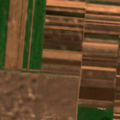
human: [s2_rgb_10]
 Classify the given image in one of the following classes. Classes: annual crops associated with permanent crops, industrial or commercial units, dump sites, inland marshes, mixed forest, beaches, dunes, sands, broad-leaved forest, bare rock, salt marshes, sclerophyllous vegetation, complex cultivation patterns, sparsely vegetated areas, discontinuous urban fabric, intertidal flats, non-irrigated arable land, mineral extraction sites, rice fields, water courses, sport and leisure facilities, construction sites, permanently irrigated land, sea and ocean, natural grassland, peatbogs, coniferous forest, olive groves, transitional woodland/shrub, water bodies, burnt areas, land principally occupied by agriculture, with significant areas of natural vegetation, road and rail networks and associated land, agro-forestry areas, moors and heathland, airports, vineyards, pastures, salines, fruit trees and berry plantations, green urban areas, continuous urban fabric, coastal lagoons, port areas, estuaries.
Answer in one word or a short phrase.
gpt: industrial or commercial units, non-irrigated arable land